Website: lowes
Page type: cart
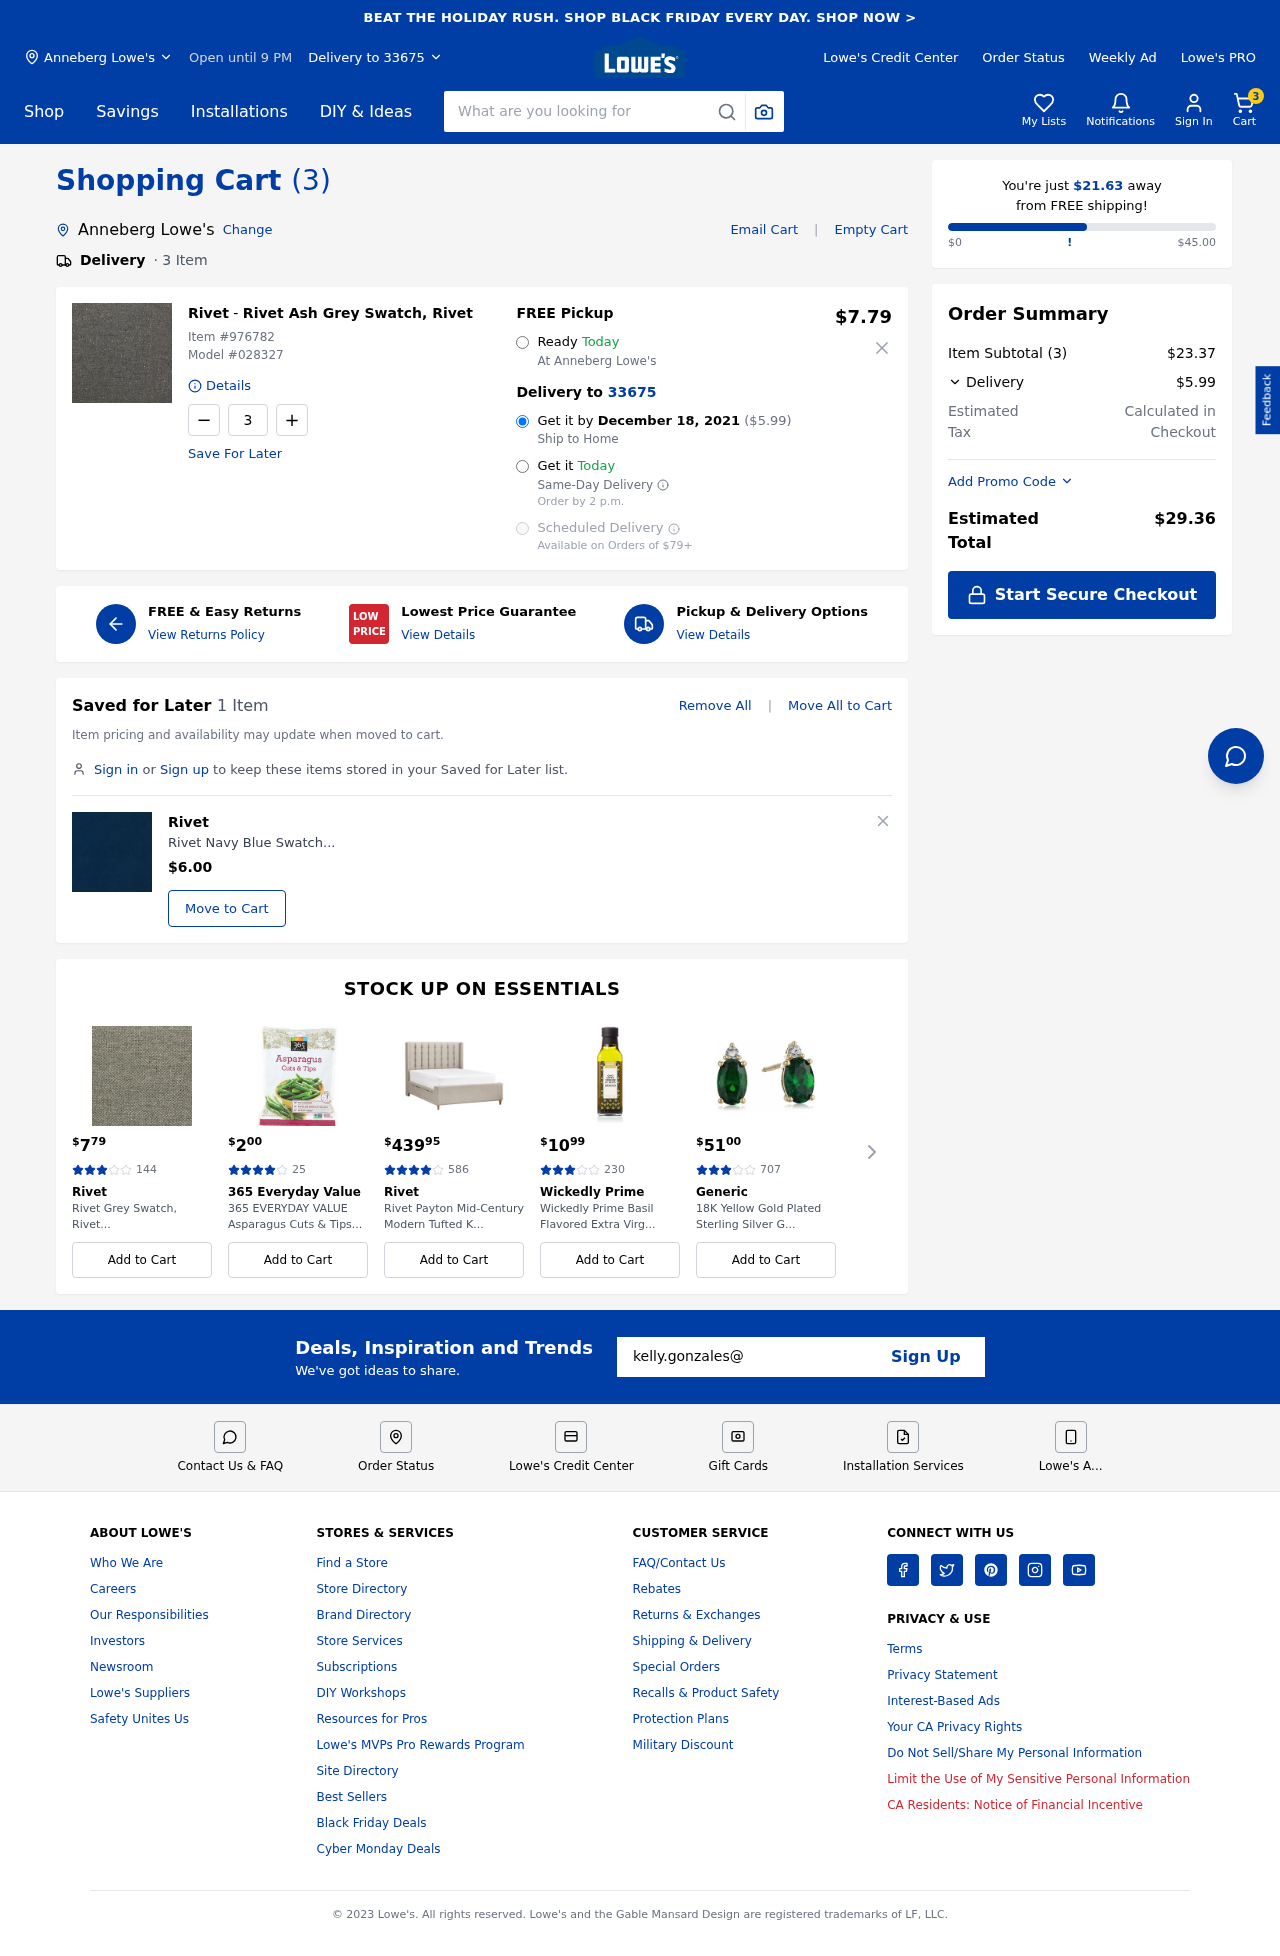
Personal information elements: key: PII_CITY
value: Anneberg Lowe's
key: PII_EMAIL
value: kelly.gonzales@yahoo.com
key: PII_POSTCODE
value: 33675
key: PII_CITY2
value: Anneberg Lowe's
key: PII_CITY3
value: Anneberg
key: PII_POSTCODE_FULL
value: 33675
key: PII_POSTCODE_NUMERIC
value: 33675
Product elements: key: PRODUCT1_BRAND
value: Rivet
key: PRODUCT1_NAME
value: Rivet Ash Grey Swatch, Rivet
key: PRODUCT1_PRICE
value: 7.79
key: PRODUCT1_QUANTITY
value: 3
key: PRODUCT2_BRAND
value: Rivet
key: PRODUCT2_NAME
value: Rivet Navy Blue Swatch
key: PRODUCT2_PRICE
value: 6
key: PRODUCT1_ITEM_NUMBER
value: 976782
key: PRODUCT1_MODEL_NUMBER
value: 028327
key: PRODUCT3_PRICE
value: $779
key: PRODUCT3_NUM_RATINGS
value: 144
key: PRODUCT3_BRAND
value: Rivet
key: PRODUCT3_NAME
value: Rivet Grey Swatch, Rivet...
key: PRODUCT4_PRICE
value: $200
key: PRODUCT4_NUM_RATINGS
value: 25
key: PRODUCT4_BRAND
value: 365 Everyday Value
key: PRODUCT4_NAME
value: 365 EVERYDAY VALUE Asparagus Cuts & Tips...
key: PRODUCT5_PRICE
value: $43995
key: PRODUCT5_NUM_RATINGS
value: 586
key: PRODUCT5_BRAND
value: Rivet
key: PRODUCT5_NAME
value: Rivet Payton Mid-Century Modern Tufted K...
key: PRODUCT6_PRICE
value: $1099
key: PRODUCT6_NUM_RATINGS
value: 230
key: PRODUCT6_BRAND
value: Wickedly Prime
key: PRODUCT6_NAME
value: Wickedly Prime Basil Flavored Extra Virg...
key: PRODUCT7_PRICE
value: $5100
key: PRODUCT7_NUM_RATINGS
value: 707
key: PRODUCT7_BRAND
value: Generic
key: PRODUCT7_NAME
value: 18K Yellow Gold Plated Sterling Silver G...
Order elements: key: ORDER_NUM_ITEMS
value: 3
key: ORDER_DELIVERY_DATE
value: December 18, 2021
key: ORDER_SHIPPING_COST2
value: $5.99
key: ORDER_SHIPPING_AWAY
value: $21.63
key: ORDER_SUBTOTAL
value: $23.37
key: ORDER_SHIPPING_COST
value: $5.99
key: ORDER_TOTAL
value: $29.36
Search elements: key: HEADER_SEARCH
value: What are you looking for
Other elements: key: SAVED_NUM_ITEMS
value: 1 Item